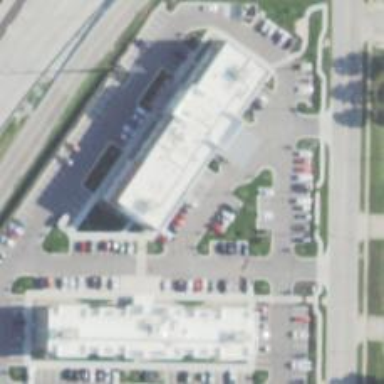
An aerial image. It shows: Parking space is available.